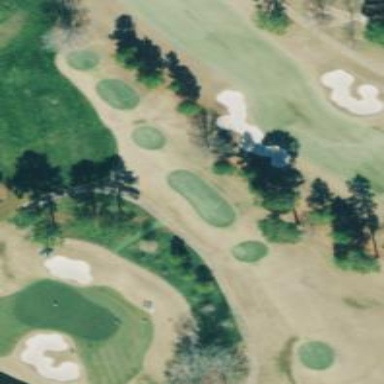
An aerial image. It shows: Rough area in golf course.